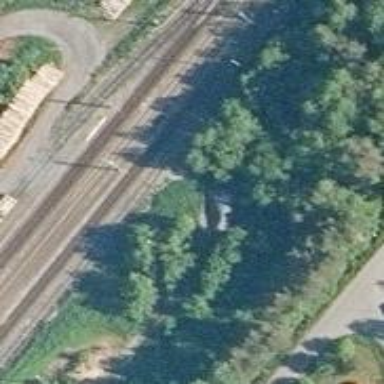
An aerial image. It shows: Wedge is used for the railway derail.